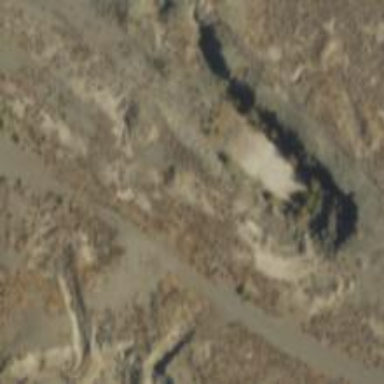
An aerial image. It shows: Quarry area.